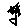
Label: flower